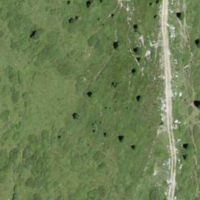
EUNIS habitat code: 26
Species observed at this site:
Astragalus alpinus